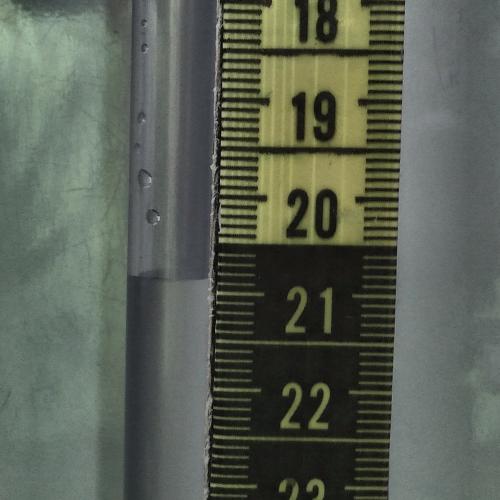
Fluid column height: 20.9 cm